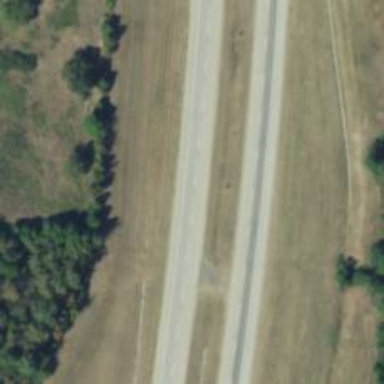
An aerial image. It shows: Primary highway that is also expressway.